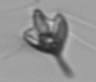
Label: Pyramimonas_longicauda